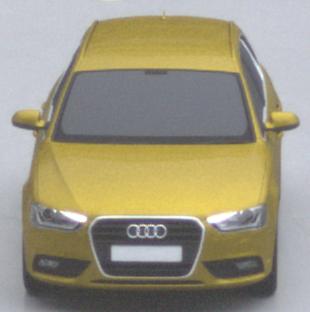
Make: Audi
Model: A4 Avant 1.8 TFSI
Detailed model: A4 (B8) Avant
Model produced from: 2012/02
Model produced until: 2015/04
Doors: 5
Color: yellow
Road condition: wet road
Daytime: midday
Contrast: low contrast